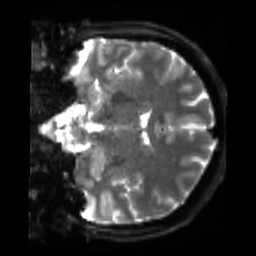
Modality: sbref
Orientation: coronal
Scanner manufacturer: siemens
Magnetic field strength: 3 T
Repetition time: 4 s
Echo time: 0.0594 s